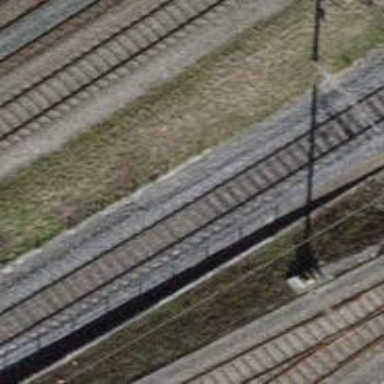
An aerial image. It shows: Rail yard with electrified contact lines for the railway.